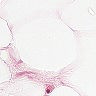
Metastatic tissue present: no